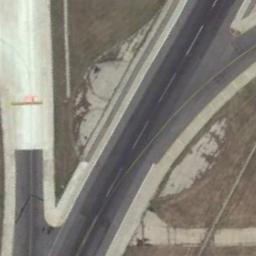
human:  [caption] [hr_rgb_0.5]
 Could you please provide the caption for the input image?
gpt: The runway goes through the clearing and the designation marking is 33 .

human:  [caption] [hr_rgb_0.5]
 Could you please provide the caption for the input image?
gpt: The runway is on the bare land .

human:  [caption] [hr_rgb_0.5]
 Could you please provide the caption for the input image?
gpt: Next to the two crossing runways is a large area of ​​brown bare ground, With white short and thick markings on the runway .

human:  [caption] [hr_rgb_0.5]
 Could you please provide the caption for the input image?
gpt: The runway is surrounded by grass .

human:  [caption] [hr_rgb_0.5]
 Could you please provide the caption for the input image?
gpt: There are brown bare land beside the runway .